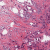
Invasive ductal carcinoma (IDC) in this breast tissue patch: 1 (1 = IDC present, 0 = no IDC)